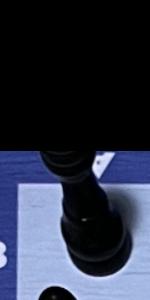
Label: Rook_Black